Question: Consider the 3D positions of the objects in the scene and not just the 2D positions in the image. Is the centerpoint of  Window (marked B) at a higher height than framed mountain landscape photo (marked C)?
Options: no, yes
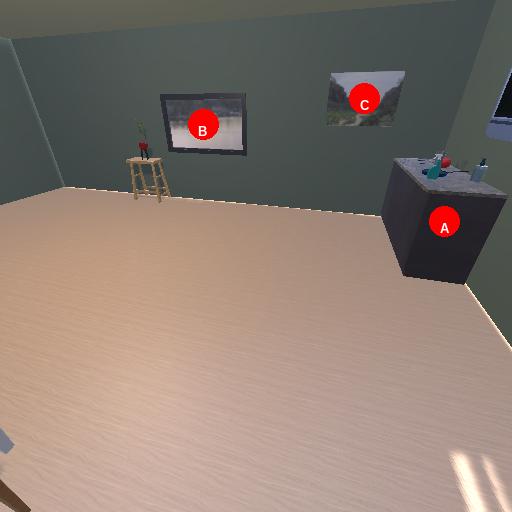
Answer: no